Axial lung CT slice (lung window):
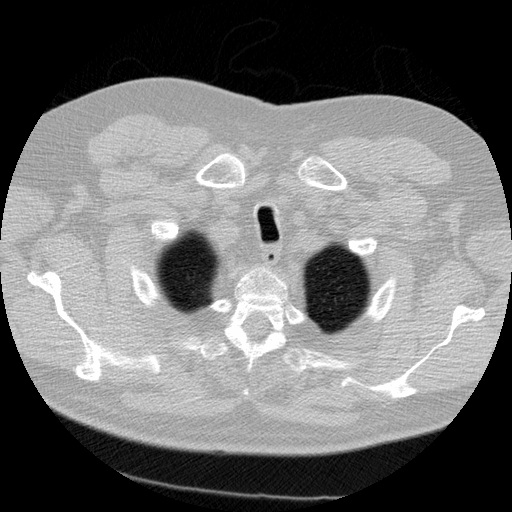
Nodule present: no